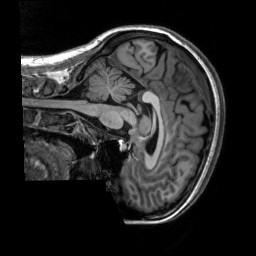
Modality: T1w
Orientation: sagittal
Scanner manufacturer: siemens
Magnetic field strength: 3 T
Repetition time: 2.3 s
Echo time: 0.00302 s